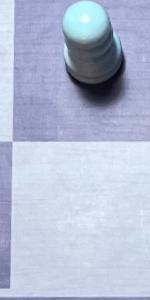
Label: Empty